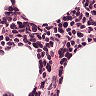
Metastatic tissue present: no